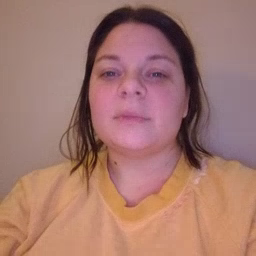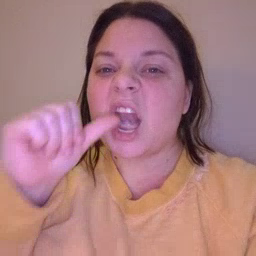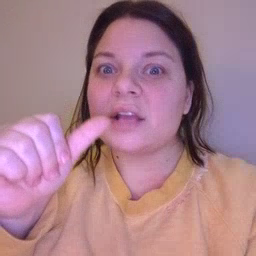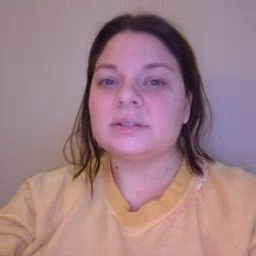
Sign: nuts